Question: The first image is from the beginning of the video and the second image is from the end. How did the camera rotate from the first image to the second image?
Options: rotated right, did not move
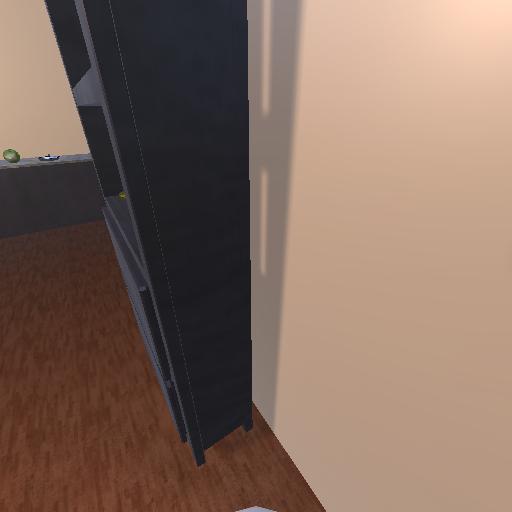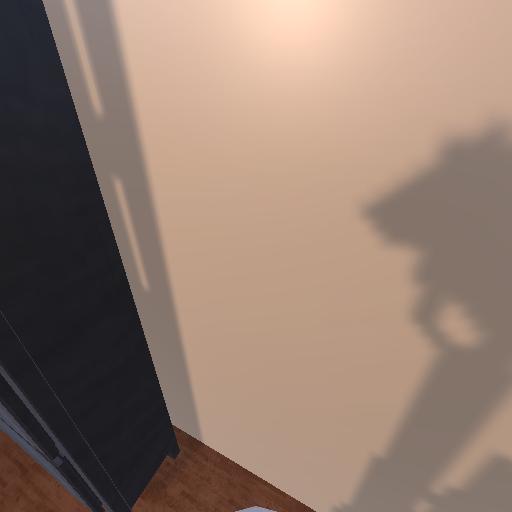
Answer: rotated right